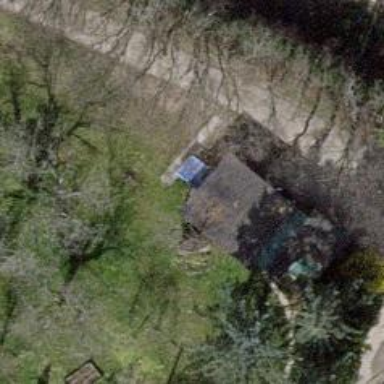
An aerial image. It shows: Shed building.